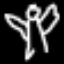
Label: angel